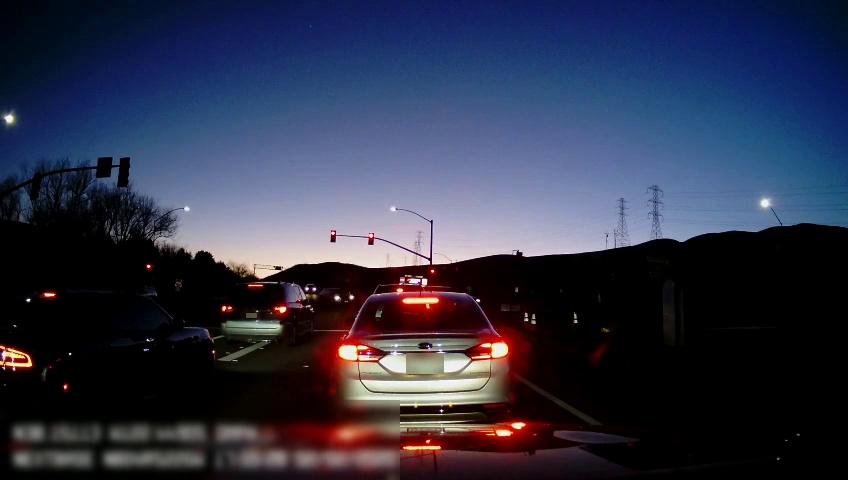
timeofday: Dusk/Dawn/Twilight
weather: Other
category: Drivable Space
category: Vehicles | SUV
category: Vehicles | SUV
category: Vehicles | Car
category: Vehicles | Car
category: Vehicles | Car
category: Vehicles | SUV
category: Vehicles | Car
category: Vehicles | Car
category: Lanes | Current Lane
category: Lanes | Current Lane
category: Lanes | Alternate Lane
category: Traffic | Lights
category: Traffic | Lights
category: Traffic | Lights
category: Traffic | Lights